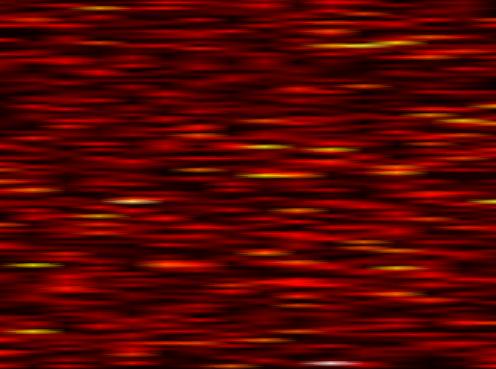
Label: FOFDM